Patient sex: F
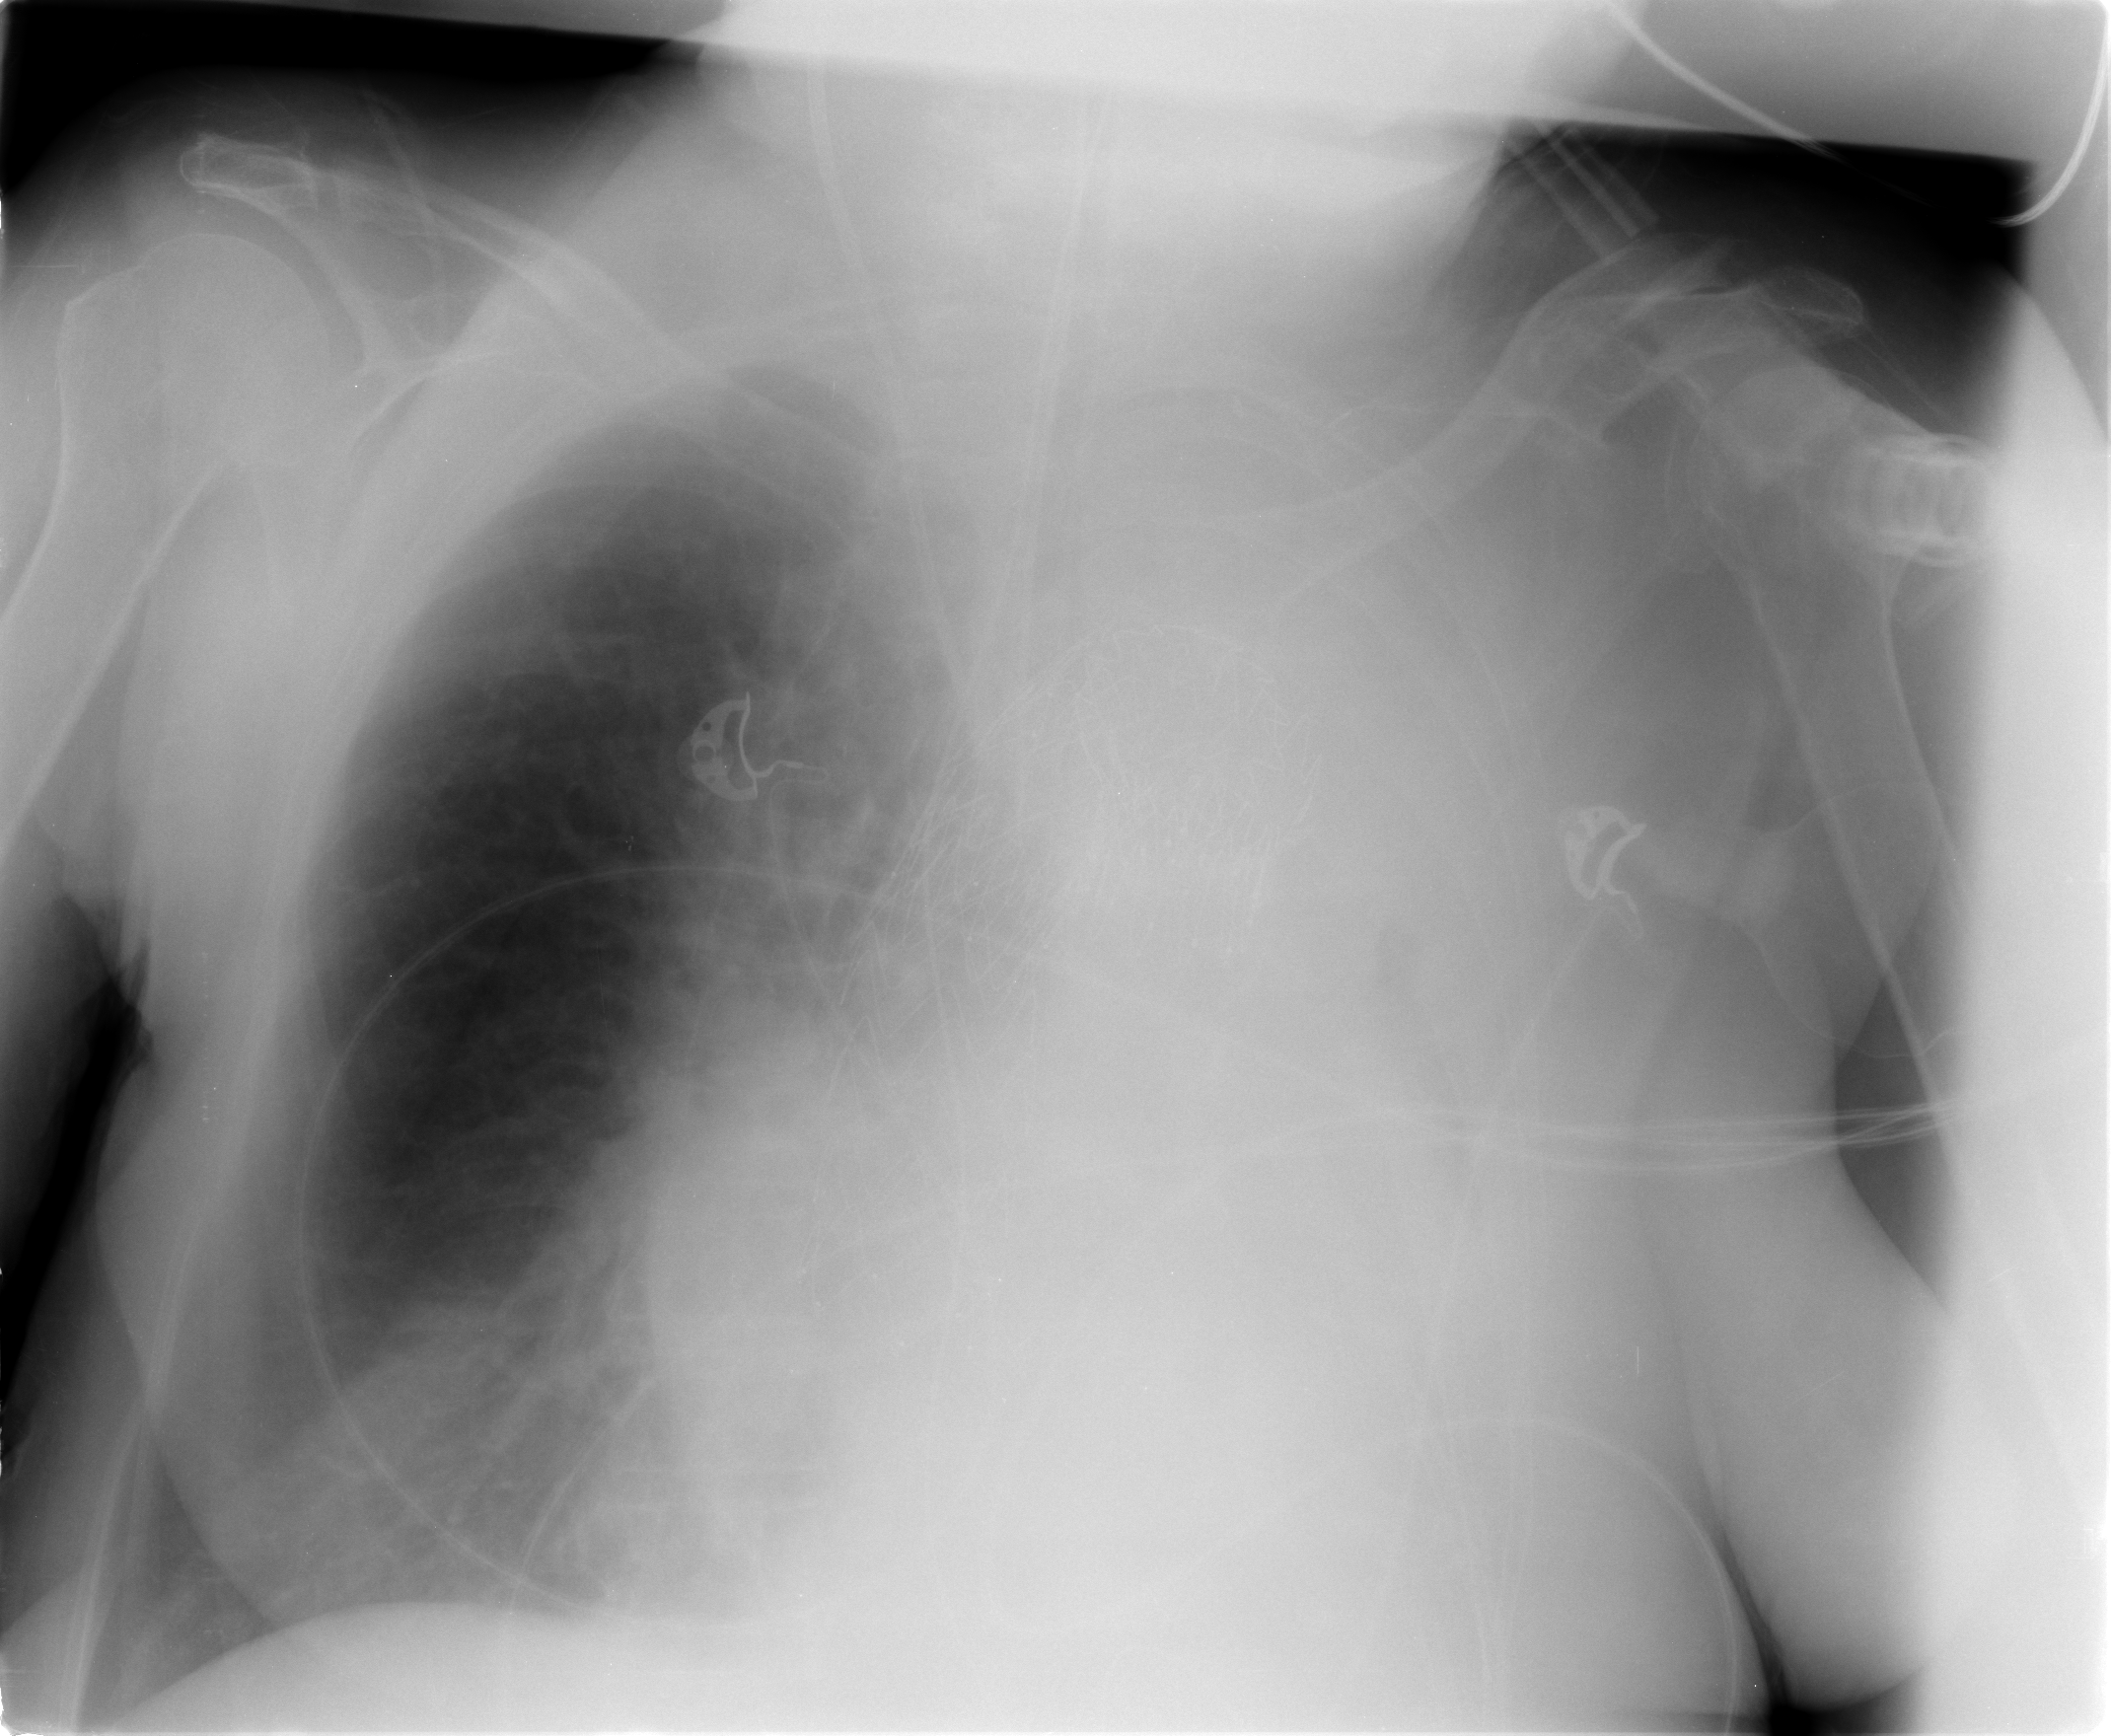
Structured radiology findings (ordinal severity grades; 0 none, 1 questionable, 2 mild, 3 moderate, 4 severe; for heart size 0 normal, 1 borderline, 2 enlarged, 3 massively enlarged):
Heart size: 1
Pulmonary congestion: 2
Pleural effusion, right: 1
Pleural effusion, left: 3
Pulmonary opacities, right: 0
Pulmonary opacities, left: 0
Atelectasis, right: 2
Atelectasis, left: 3